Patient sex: M
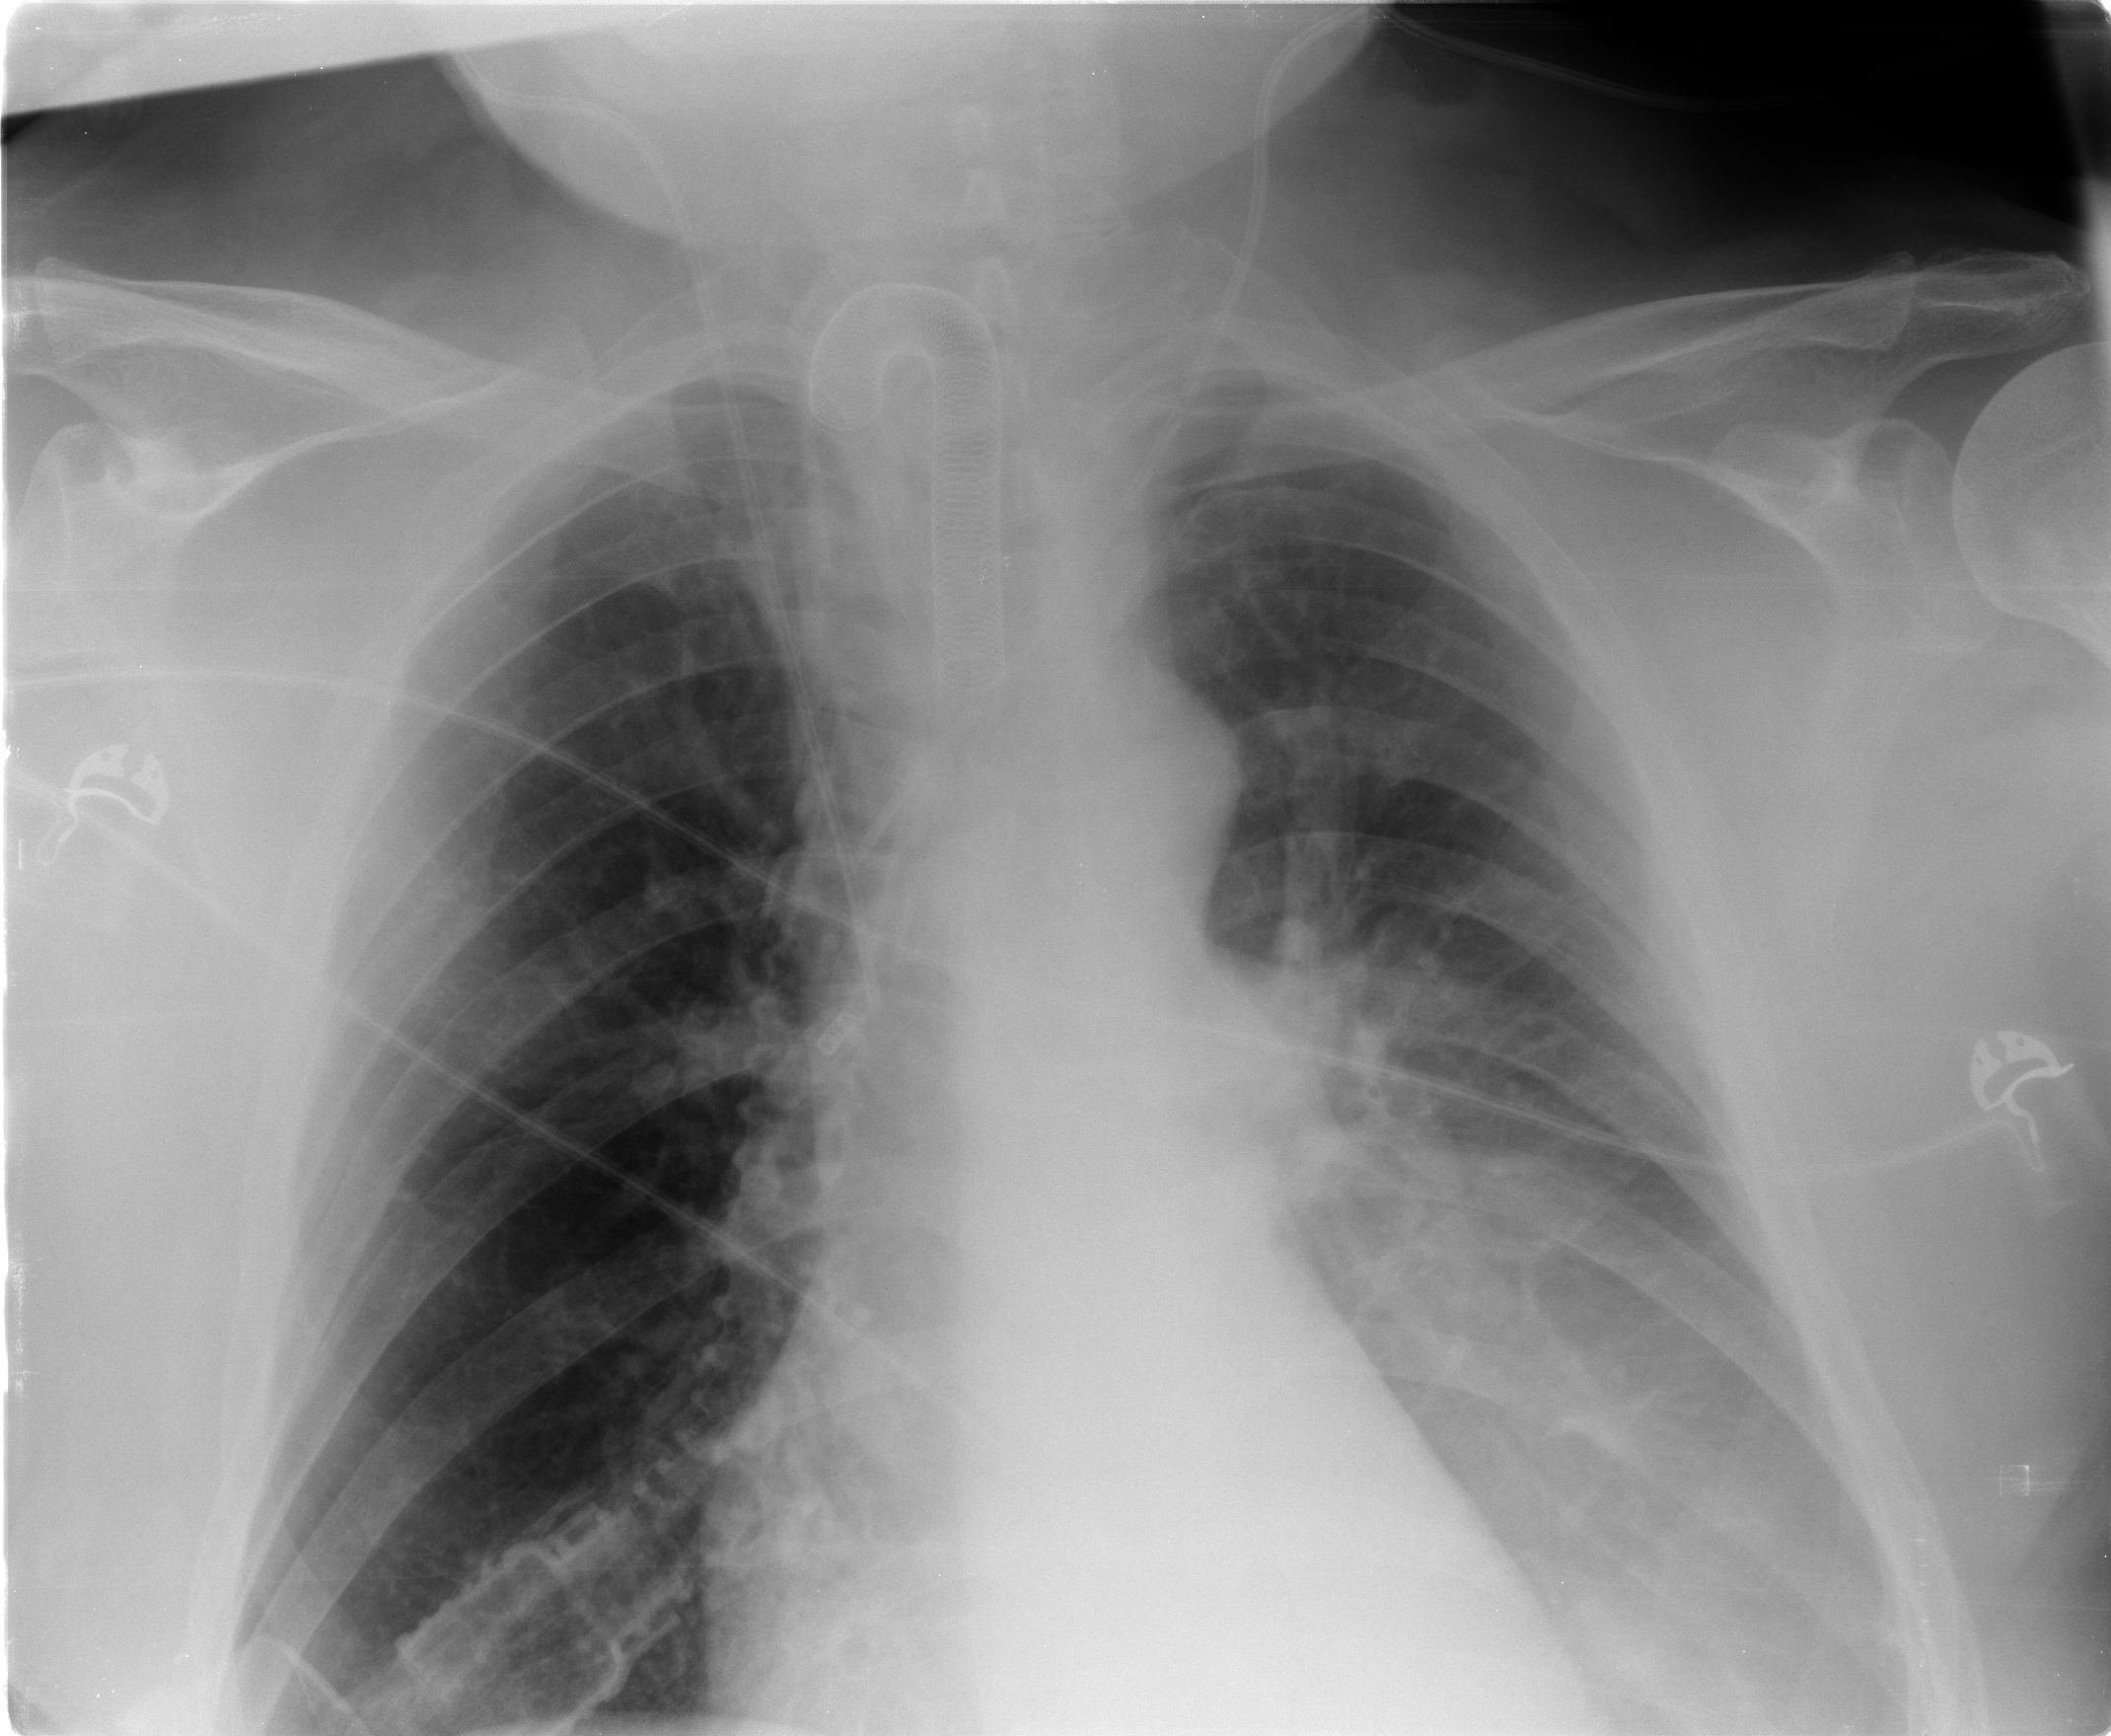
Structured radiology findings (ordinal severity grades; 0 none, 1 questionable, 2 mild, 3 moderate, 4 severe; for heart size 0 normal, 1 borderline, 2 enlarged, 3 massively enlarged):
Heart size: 0
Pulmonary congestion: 0
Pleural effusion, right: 0
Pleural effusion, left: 2
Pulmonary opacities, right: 0
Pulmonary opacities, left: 0
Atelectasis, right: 0
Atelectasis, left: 2